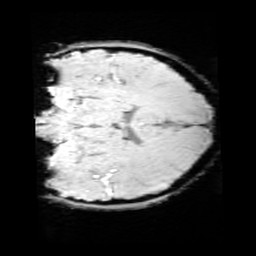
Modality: SWI
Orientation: coronal
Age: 11
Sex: male
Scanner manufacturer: siemens
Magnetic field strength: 3 T
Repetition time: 0.027 s
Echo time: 0.02 s